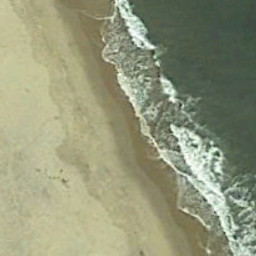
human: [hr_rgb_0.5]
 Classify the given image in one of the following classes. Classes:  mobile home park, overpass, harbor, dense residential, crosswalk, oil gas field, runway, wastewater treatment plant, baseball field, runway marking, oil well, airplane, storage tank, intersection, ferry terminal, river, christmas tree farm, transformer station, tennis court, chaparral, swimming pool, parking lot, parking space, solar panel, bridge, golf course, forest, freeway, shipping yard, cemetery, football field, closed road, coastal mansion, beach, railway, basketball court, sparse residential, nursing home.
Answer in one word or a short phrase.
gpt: beach